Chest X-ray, PA view. Patient: 50 years old, sex F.
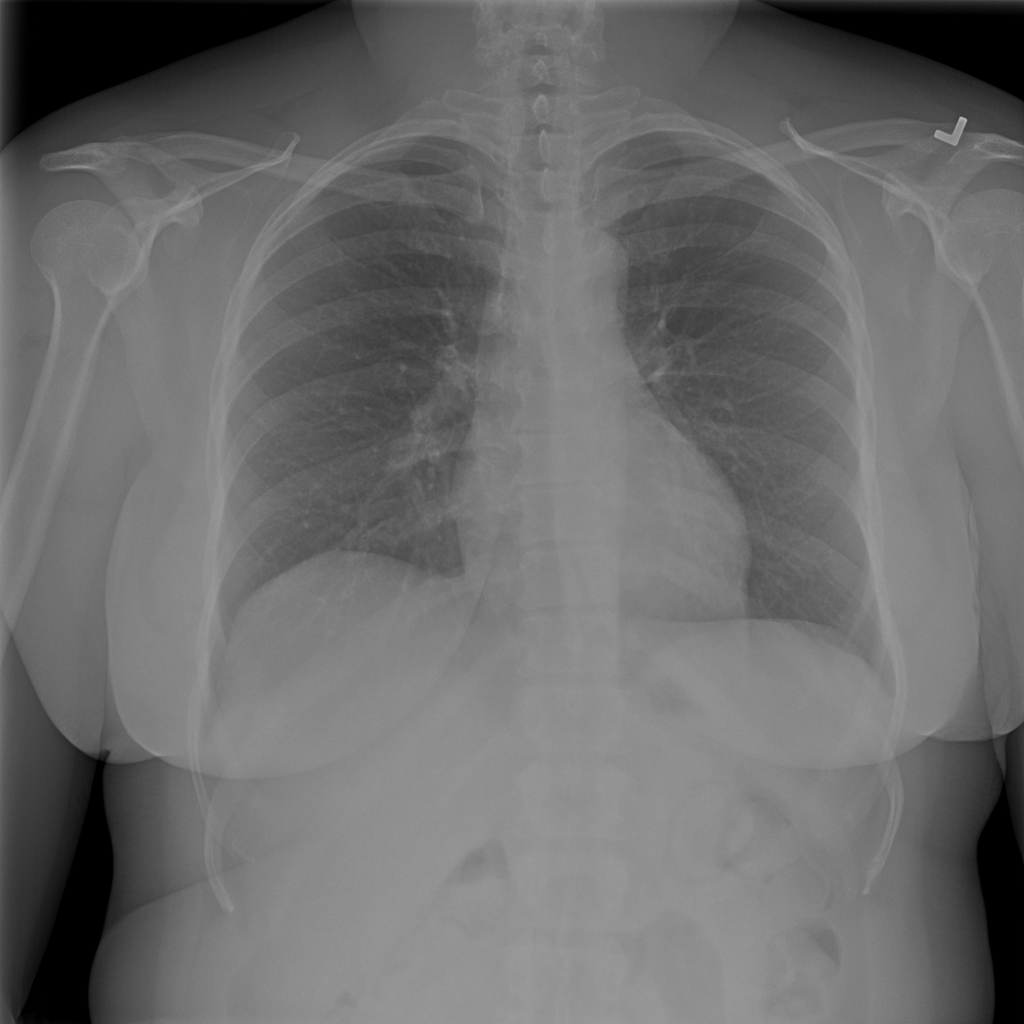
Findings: Infiltration